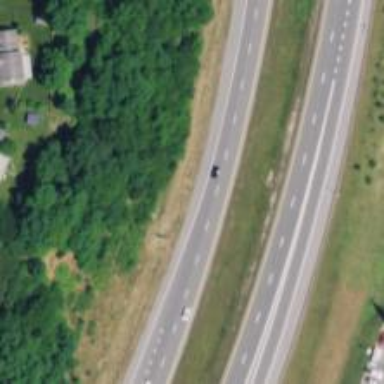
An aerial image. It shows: Asphalt motorway.